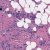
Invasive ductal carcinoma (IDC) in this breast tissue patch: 1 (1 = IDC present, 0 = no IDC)